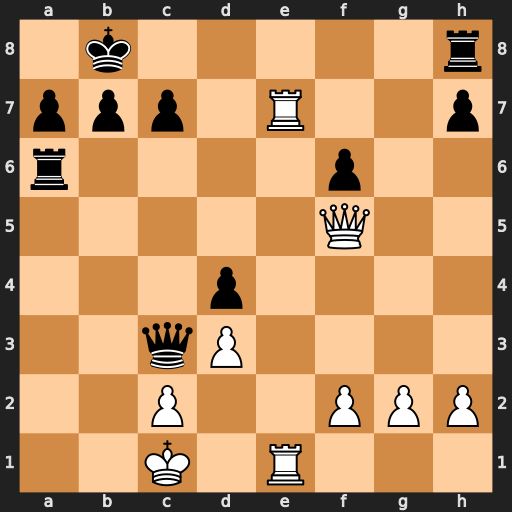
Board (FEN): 1k5r/ppp1R2p/r4p2/5Q2/3p4/2qP4/2P2PPP/2K1R3
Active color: w
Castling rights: -
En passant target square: -
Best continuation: Re8+ Rxe8 Rxe8#